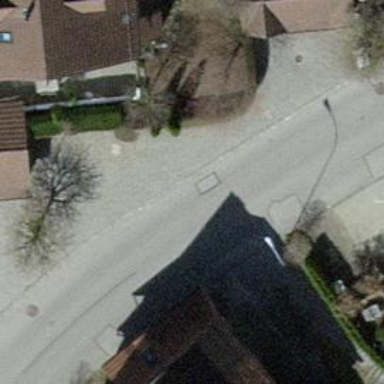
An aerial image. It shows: Footway with surface of pebblestone.